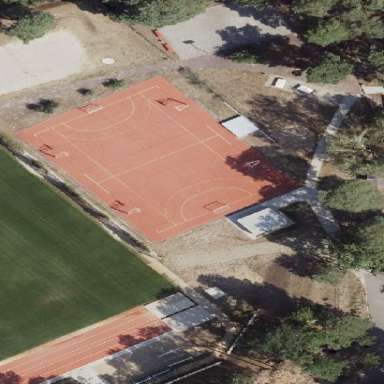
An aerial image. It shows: Basketball court located in leisure land pitch.